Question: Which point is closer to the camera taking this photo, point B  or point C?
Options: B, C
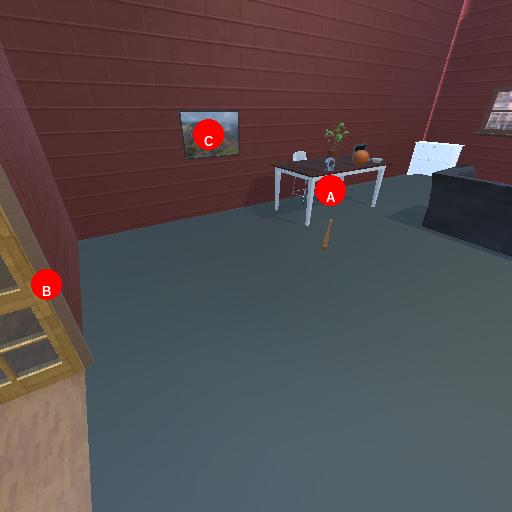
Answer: B